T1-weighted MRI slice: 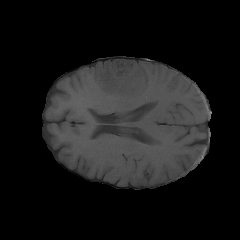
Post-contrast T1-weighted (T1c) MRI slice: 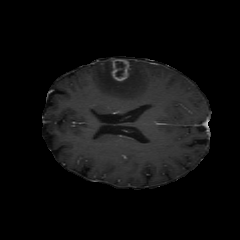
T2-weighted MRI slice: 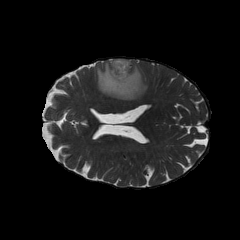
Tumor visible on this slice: yes